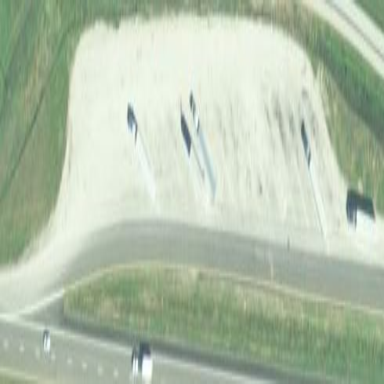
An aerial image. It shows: Rest area along the road.